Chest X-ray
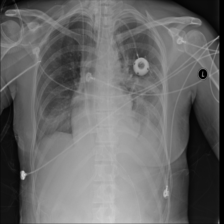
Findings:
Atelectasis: positive
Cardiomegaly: negative
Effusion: positive
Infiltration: positive
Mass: negative
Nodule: negative
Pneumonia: negative
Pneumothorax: negative
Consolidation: negative
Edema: negative
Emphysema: negative
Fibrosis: negative
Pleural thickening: negative
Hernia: negative